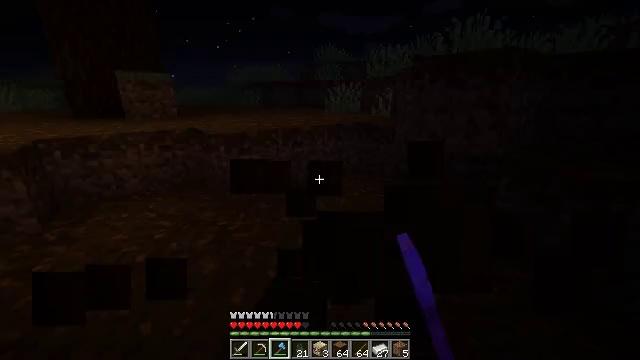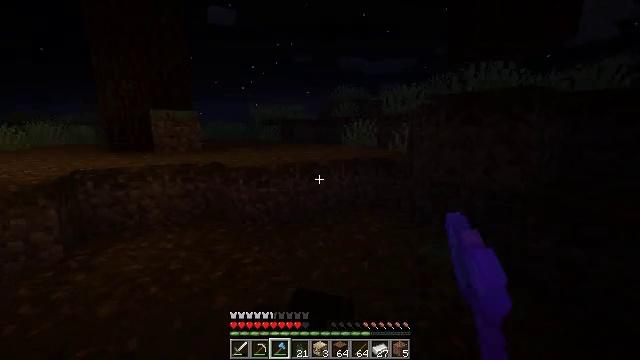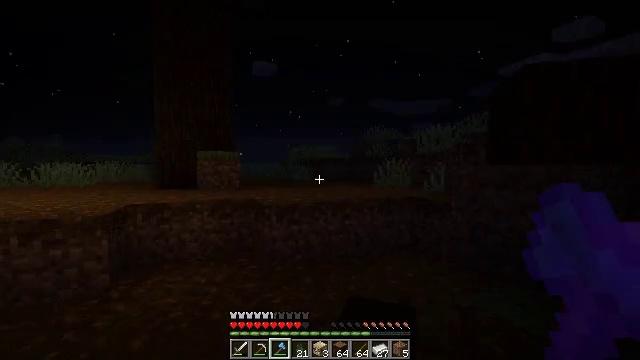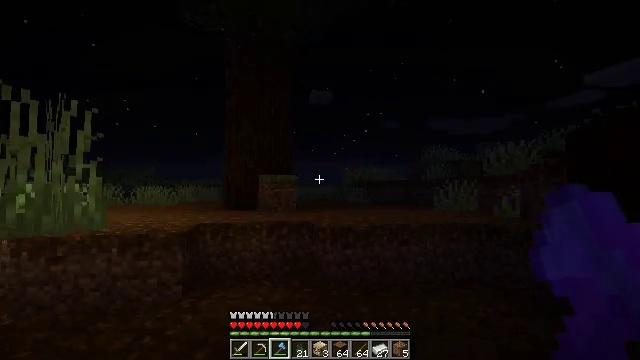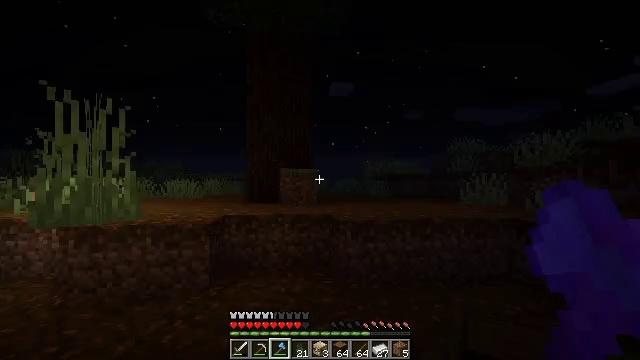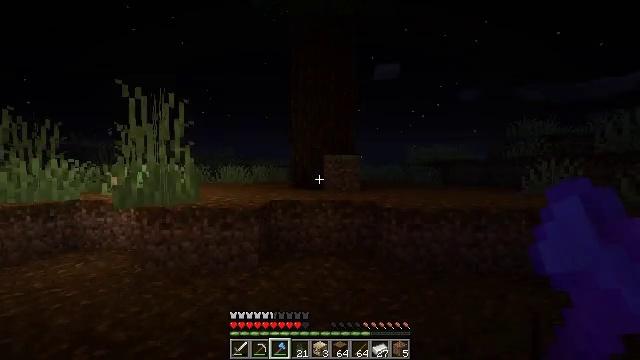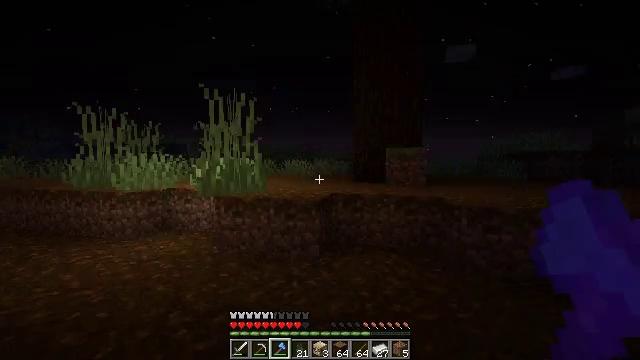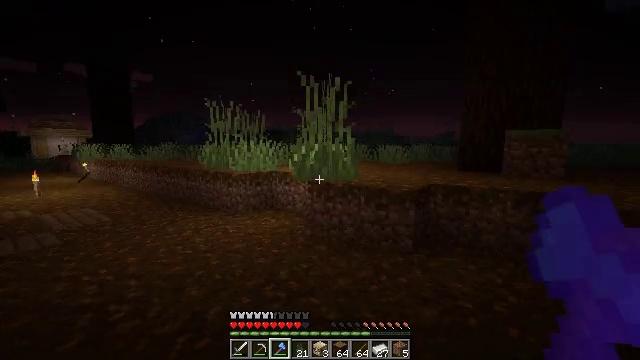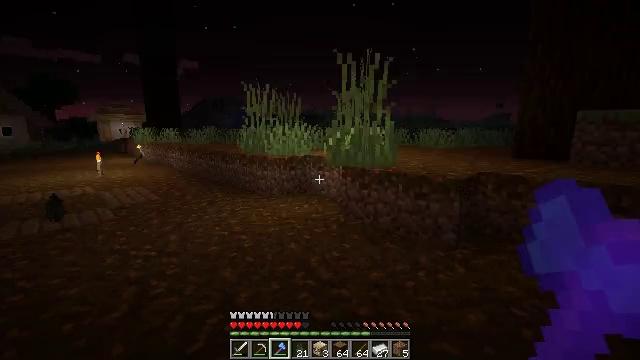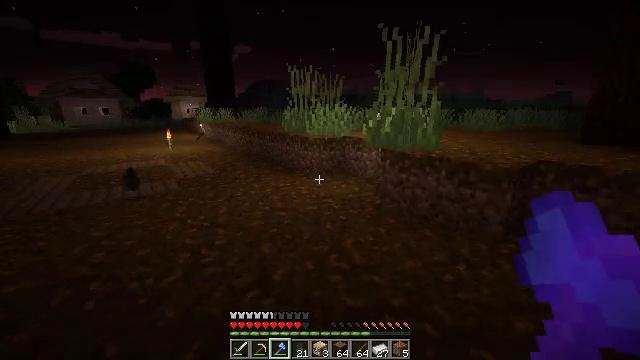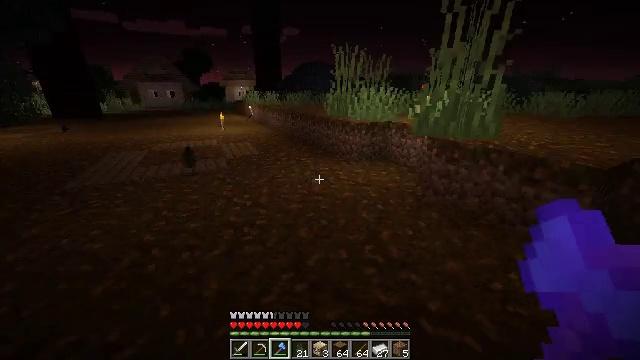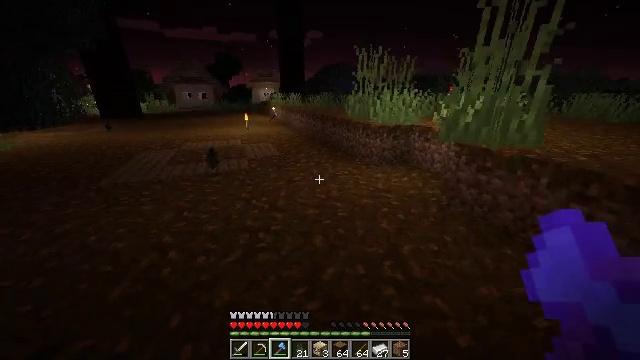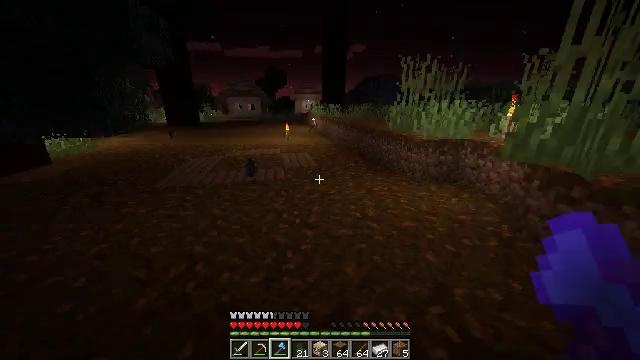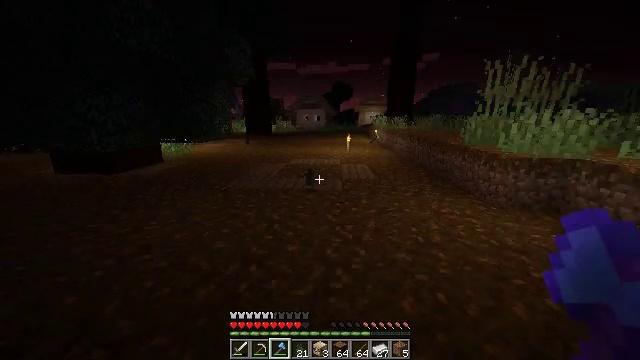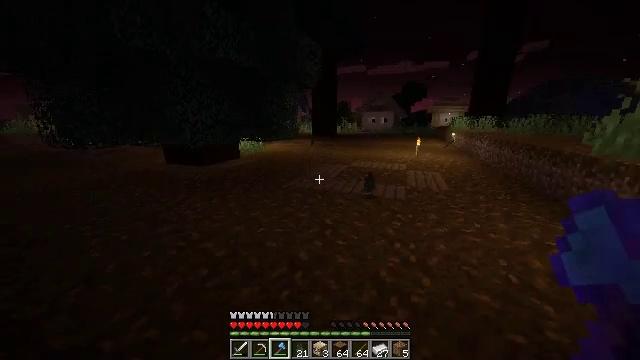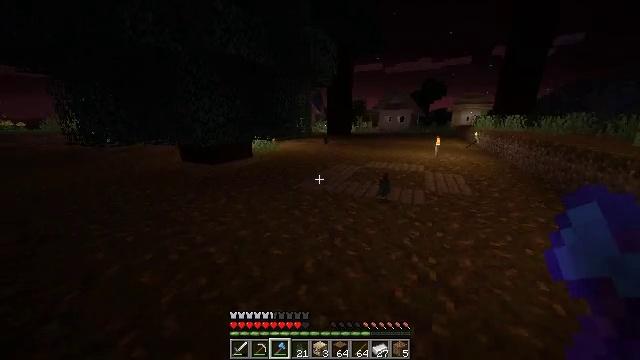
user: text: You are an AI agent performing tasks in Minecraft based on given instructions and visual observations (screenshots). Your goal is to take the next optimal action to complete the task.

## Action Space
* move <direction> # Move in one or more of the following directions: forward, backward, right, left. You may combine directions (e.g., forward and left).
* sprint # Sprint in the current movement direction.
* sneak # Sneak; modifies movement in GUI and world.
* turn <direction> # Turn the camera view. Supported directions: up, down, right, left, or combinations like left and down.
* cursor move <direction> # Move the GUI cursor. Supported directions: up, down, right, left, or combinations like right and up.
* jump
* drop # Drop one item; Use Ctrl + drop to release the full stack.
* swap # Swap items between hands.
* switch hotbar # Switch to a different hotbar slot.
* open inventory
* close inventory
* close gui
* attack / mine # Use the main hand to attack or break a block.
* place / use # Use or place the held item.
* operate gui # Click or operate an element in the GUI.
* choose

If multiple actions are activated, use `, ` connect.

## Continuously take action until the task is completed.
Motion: motion action
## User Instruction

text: Attack the white bed to collect it.
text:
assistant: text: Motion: turn left and up
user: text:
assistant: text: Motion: turn left and up
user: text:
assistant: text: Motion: turn left and up
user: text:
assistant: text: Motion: turn left and down
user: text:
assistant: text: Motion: turn left and down
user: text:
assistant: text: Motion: move forward, turn left and down
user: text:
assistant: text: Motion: move forward, turn left and down
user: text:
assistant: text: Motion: move forward, sprint, turn left and down
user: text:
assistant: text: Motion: move forward, sprint, turn left and down
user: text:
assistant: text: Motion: move forward, sprint, turn left and down
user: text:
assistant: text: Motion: move forward, sprint, turn left
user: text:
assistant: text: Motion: move forward, sprint, turn left and up
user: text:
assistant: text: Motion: move forward, sprint, turn left and up
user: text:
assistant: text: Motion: move forward, sprint, turn left
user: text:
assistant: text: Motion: move forward, sprint, turn left
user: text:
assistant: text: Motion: move forward, sprint
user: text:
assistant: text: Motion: move forward, sprint
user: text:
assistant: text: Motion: move forward, sprint
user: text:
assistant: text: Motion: move forward, sprint
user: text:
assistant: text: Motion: move forward, sprint, turn right
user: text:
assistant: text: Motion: move forward, sprint, turn right
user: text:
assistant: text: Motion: move forward, sprint, turn right
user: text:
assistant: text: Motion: move forward, sprint
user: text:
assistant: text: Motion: move forward, sprint, turn right
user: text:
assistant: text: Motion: move forward, sprint
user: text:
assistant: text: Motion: move forward, sprint
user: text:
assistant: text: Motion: move forward, sprint, jump
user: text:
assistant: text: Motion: move forward, sprint, jump
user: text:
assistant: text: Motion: move forward, sprint, turn left, jump
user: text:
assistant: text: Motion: move forward, sprint, turn left, jump